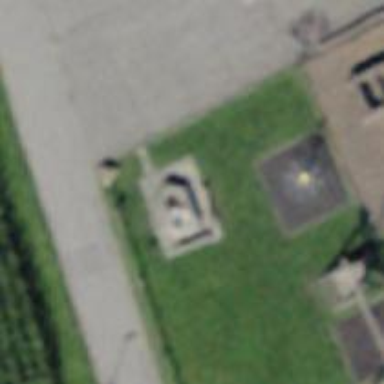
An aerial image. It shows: Fountain made of stone blocks.